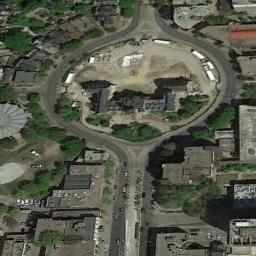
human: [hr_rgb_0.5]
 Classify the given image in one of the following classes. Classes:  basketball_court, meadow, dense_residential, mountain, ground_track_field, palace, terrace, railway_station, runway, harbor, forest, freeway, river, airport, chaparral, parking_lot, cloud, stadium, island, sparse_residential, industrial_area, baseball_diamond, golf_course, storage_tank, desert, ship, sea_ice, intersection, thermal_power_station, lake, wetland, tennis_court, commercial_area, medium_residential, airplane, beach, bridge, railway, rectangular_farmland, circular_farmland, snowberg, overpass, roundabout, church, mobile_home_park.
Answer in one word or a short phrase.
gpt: roundabout